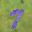
Label: 7